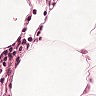
Metastatic tissue present: no